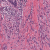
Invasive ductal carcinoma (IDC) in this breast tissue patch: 1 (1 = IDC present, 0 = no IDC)